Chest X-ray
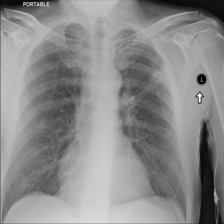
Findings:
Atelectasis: negative
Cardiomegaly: negative
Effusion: negative
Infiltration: negative
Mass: positive
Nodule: negative
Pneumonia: negative
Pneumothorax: negative
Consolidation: negative
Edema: negative
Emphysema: negative
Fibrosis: negative
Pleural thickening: negative
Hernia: negative